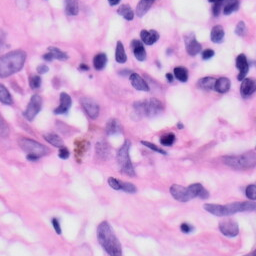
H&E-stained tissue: Skin